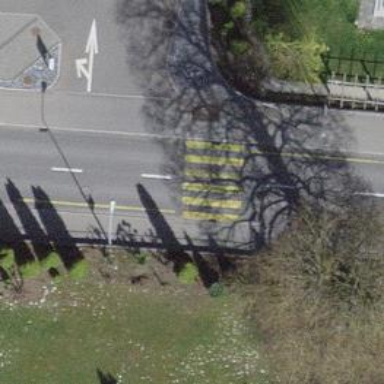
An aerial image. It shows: Uncontrolled zebra crossing on the road.